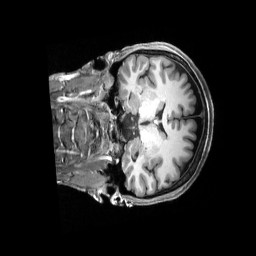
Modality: T1w
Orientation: coronal
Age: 38
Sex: female
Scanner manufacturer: siemens
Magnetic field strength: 3 T
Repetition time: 2.3 s
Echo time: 0.00228 s